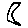
Label: moon